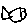
Label: fish